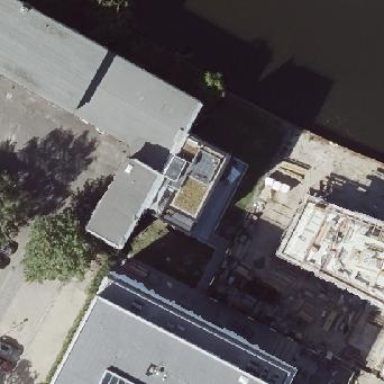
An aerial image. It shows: Flat-roofed commercial building.